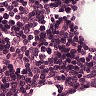
Metastatic tissue present: no